The picture encodes a bearing's raw vibration samples as pixel intensities in a 2-D grid. Determine the bearing's health state. Answer with exactly one of: normal, inner_race, outer_race, ball.
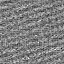
Answer: normal